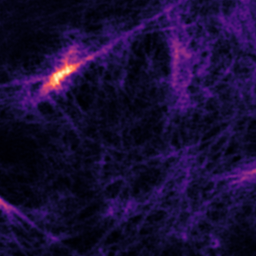
Label: Super-resolution F-actin image